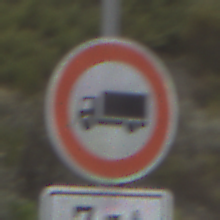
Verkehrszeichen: VerbotFuerKraftfahrzeugeUeberDreiKommaFuenfTonnen
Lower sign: SonstigeBeschraenkungen4
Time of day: Midday
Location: Outdoor (Nature)
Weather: Overcast
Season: NotSpecified
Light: Natural